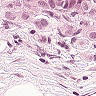
Metastatic tissue present: yes